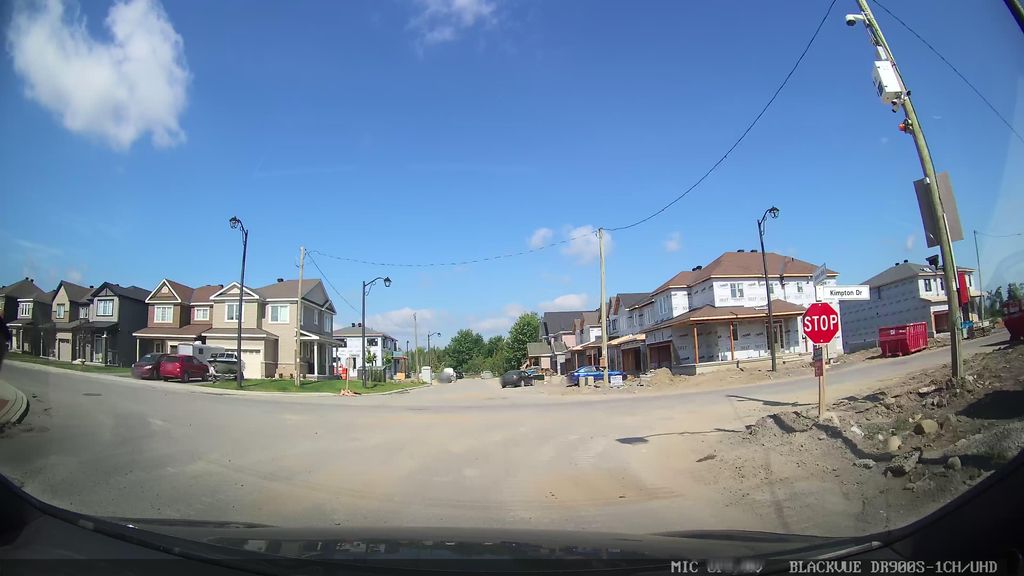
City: ottawa-gatineau